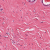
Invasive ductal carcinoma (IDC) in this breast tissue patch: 0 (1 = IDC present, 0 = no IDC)